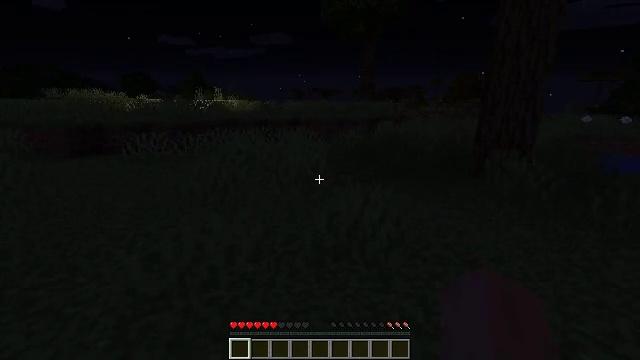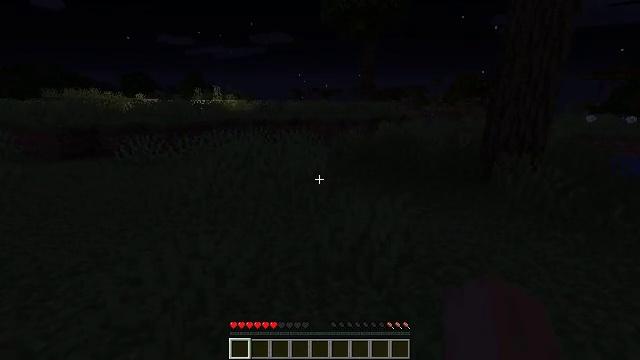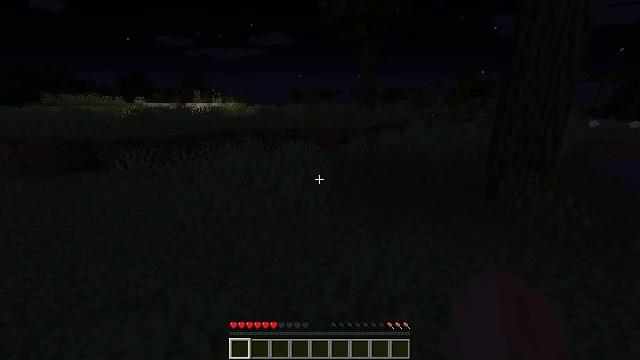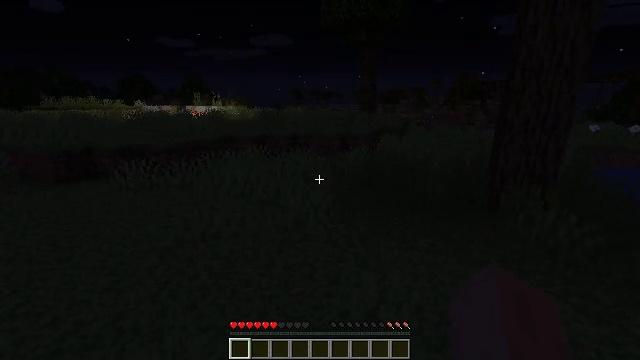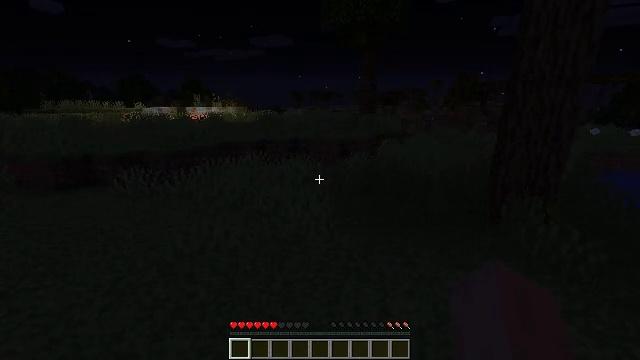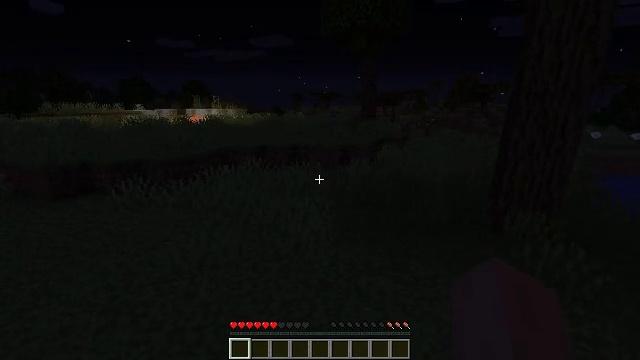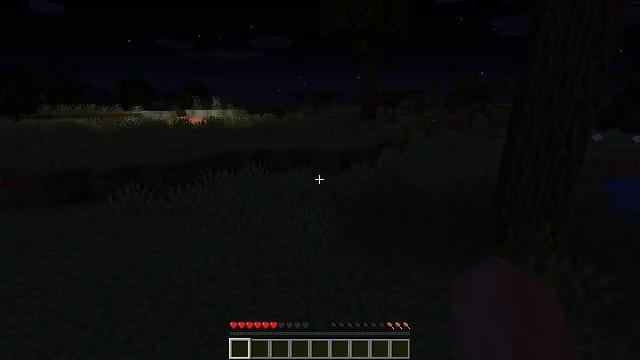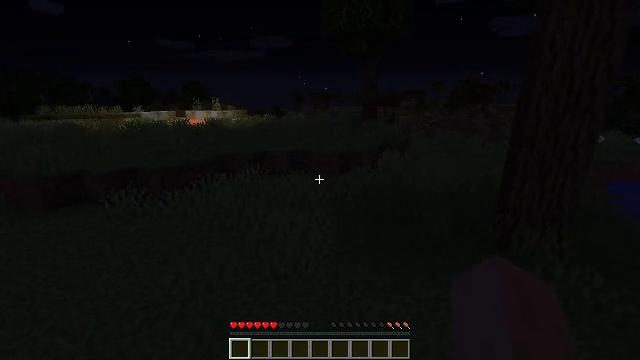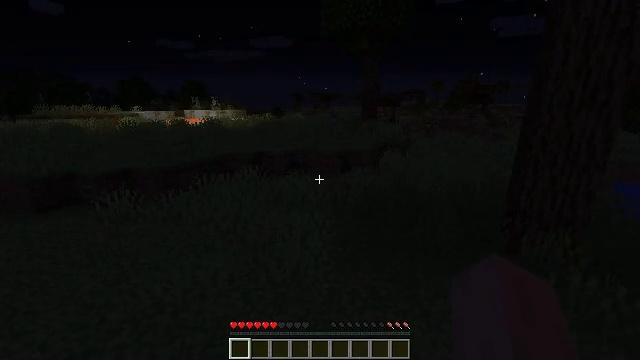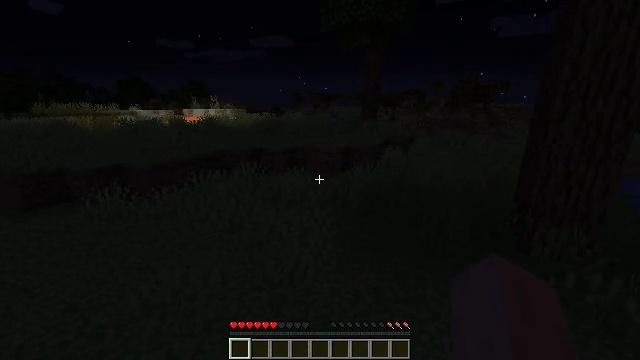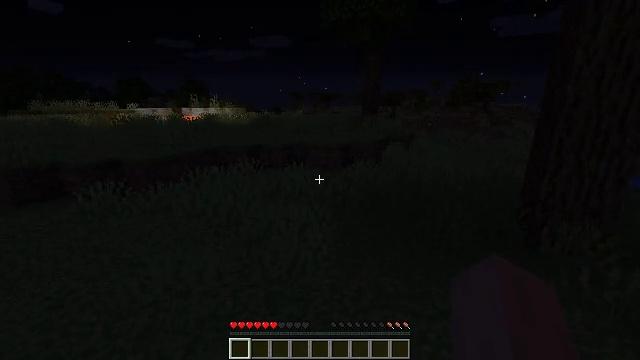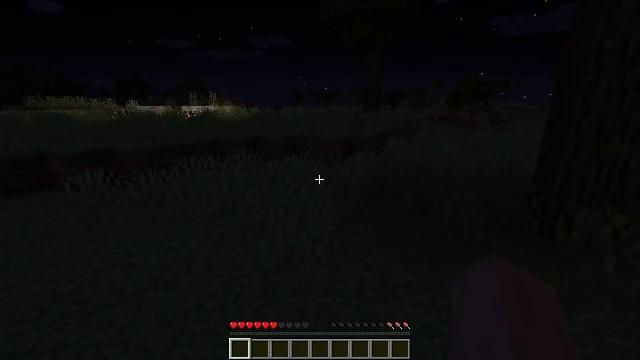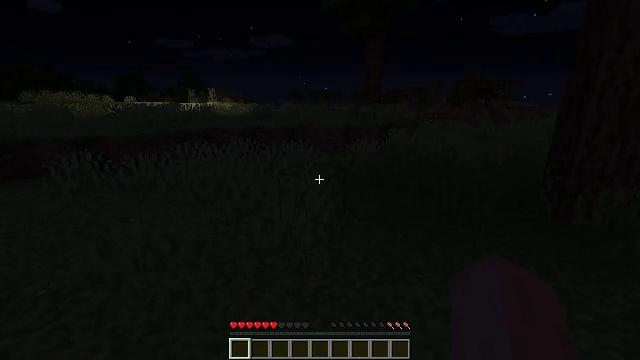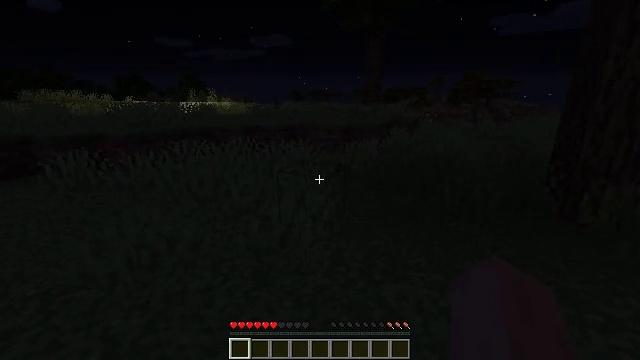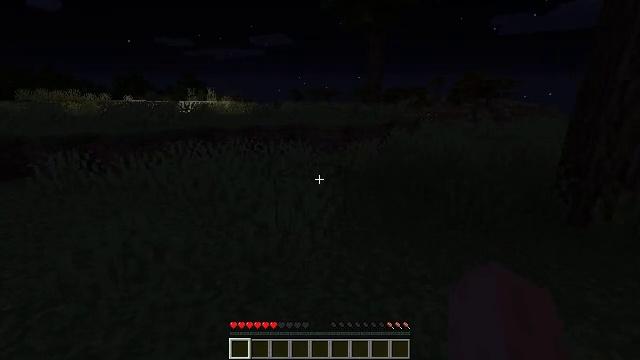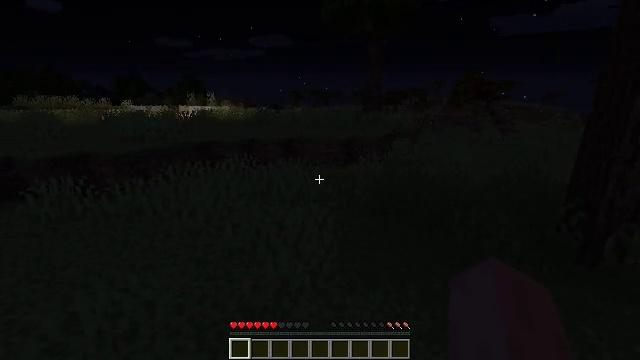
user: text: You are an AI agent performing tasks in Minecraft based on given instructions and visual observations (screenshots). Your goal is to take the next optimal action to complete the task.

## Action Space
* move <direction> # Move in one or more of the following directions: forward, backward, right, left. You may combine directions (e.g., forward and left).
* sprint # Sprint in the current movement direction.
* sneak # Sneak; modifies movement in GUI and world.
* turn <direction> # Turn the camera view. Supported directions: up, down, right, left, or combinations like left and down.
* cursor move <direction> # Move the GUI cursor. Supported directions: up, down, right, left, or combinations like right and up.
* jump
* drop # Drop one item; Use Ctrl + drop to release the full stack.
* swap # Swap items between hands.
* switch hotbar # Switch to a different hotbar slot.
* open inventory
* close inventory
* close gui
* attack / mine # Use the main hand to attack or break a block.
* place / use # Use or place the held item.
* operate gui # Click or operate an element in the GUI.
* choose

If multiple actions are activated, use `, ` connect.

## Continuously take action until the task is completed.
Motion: motion action
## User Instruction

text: Gather grass block for landscaping.
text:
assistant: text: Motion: move forward
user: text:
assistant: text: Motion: move forward, jump
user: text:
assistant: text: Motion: move forward, jump
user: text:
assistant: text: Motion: move forward, jump
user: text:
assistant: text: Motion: move forward, jump
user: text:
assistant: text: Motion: move forward, jump
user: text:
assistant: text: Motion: move forward, jump
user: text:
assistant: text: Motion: move forward, jump
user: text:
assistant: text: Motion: move forward, jump
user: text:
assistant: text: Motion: move forward, jump
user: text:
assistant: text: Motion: move forward, jump
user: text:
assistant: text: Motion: move forward, jump
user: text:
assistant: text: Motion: move forward, jump
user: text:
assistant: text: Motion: move forward, jump
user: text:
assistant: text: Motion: move forward and move left, jump
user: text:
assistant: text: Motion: move forward and move left
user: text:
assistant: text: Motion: move forward and move left
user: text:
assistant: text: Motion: move forward and move left
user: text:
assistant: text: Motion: move forward and move left
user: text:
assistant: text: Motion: move forward and move left, turn left and up
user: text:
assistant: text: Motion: move forward, turn left and up
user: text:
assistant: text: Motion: move forward, turn left
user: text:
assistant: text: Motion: move forward
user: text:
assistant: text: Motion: move forward
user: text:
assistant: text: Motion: move forward
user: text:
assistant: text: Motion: move forward
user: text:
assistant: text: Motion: move forward
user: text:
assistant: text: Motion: move forward
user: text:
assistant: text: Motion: move forward
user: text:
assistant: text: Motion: move forward